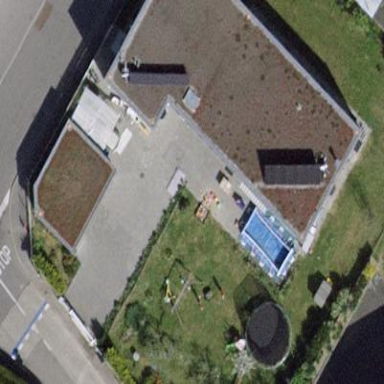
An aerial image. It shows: Garden surrounded by fence.